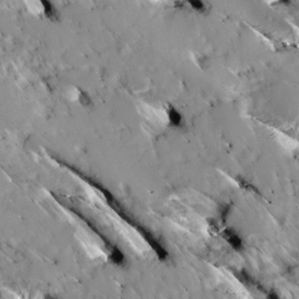
Label: non_frost